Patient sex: F
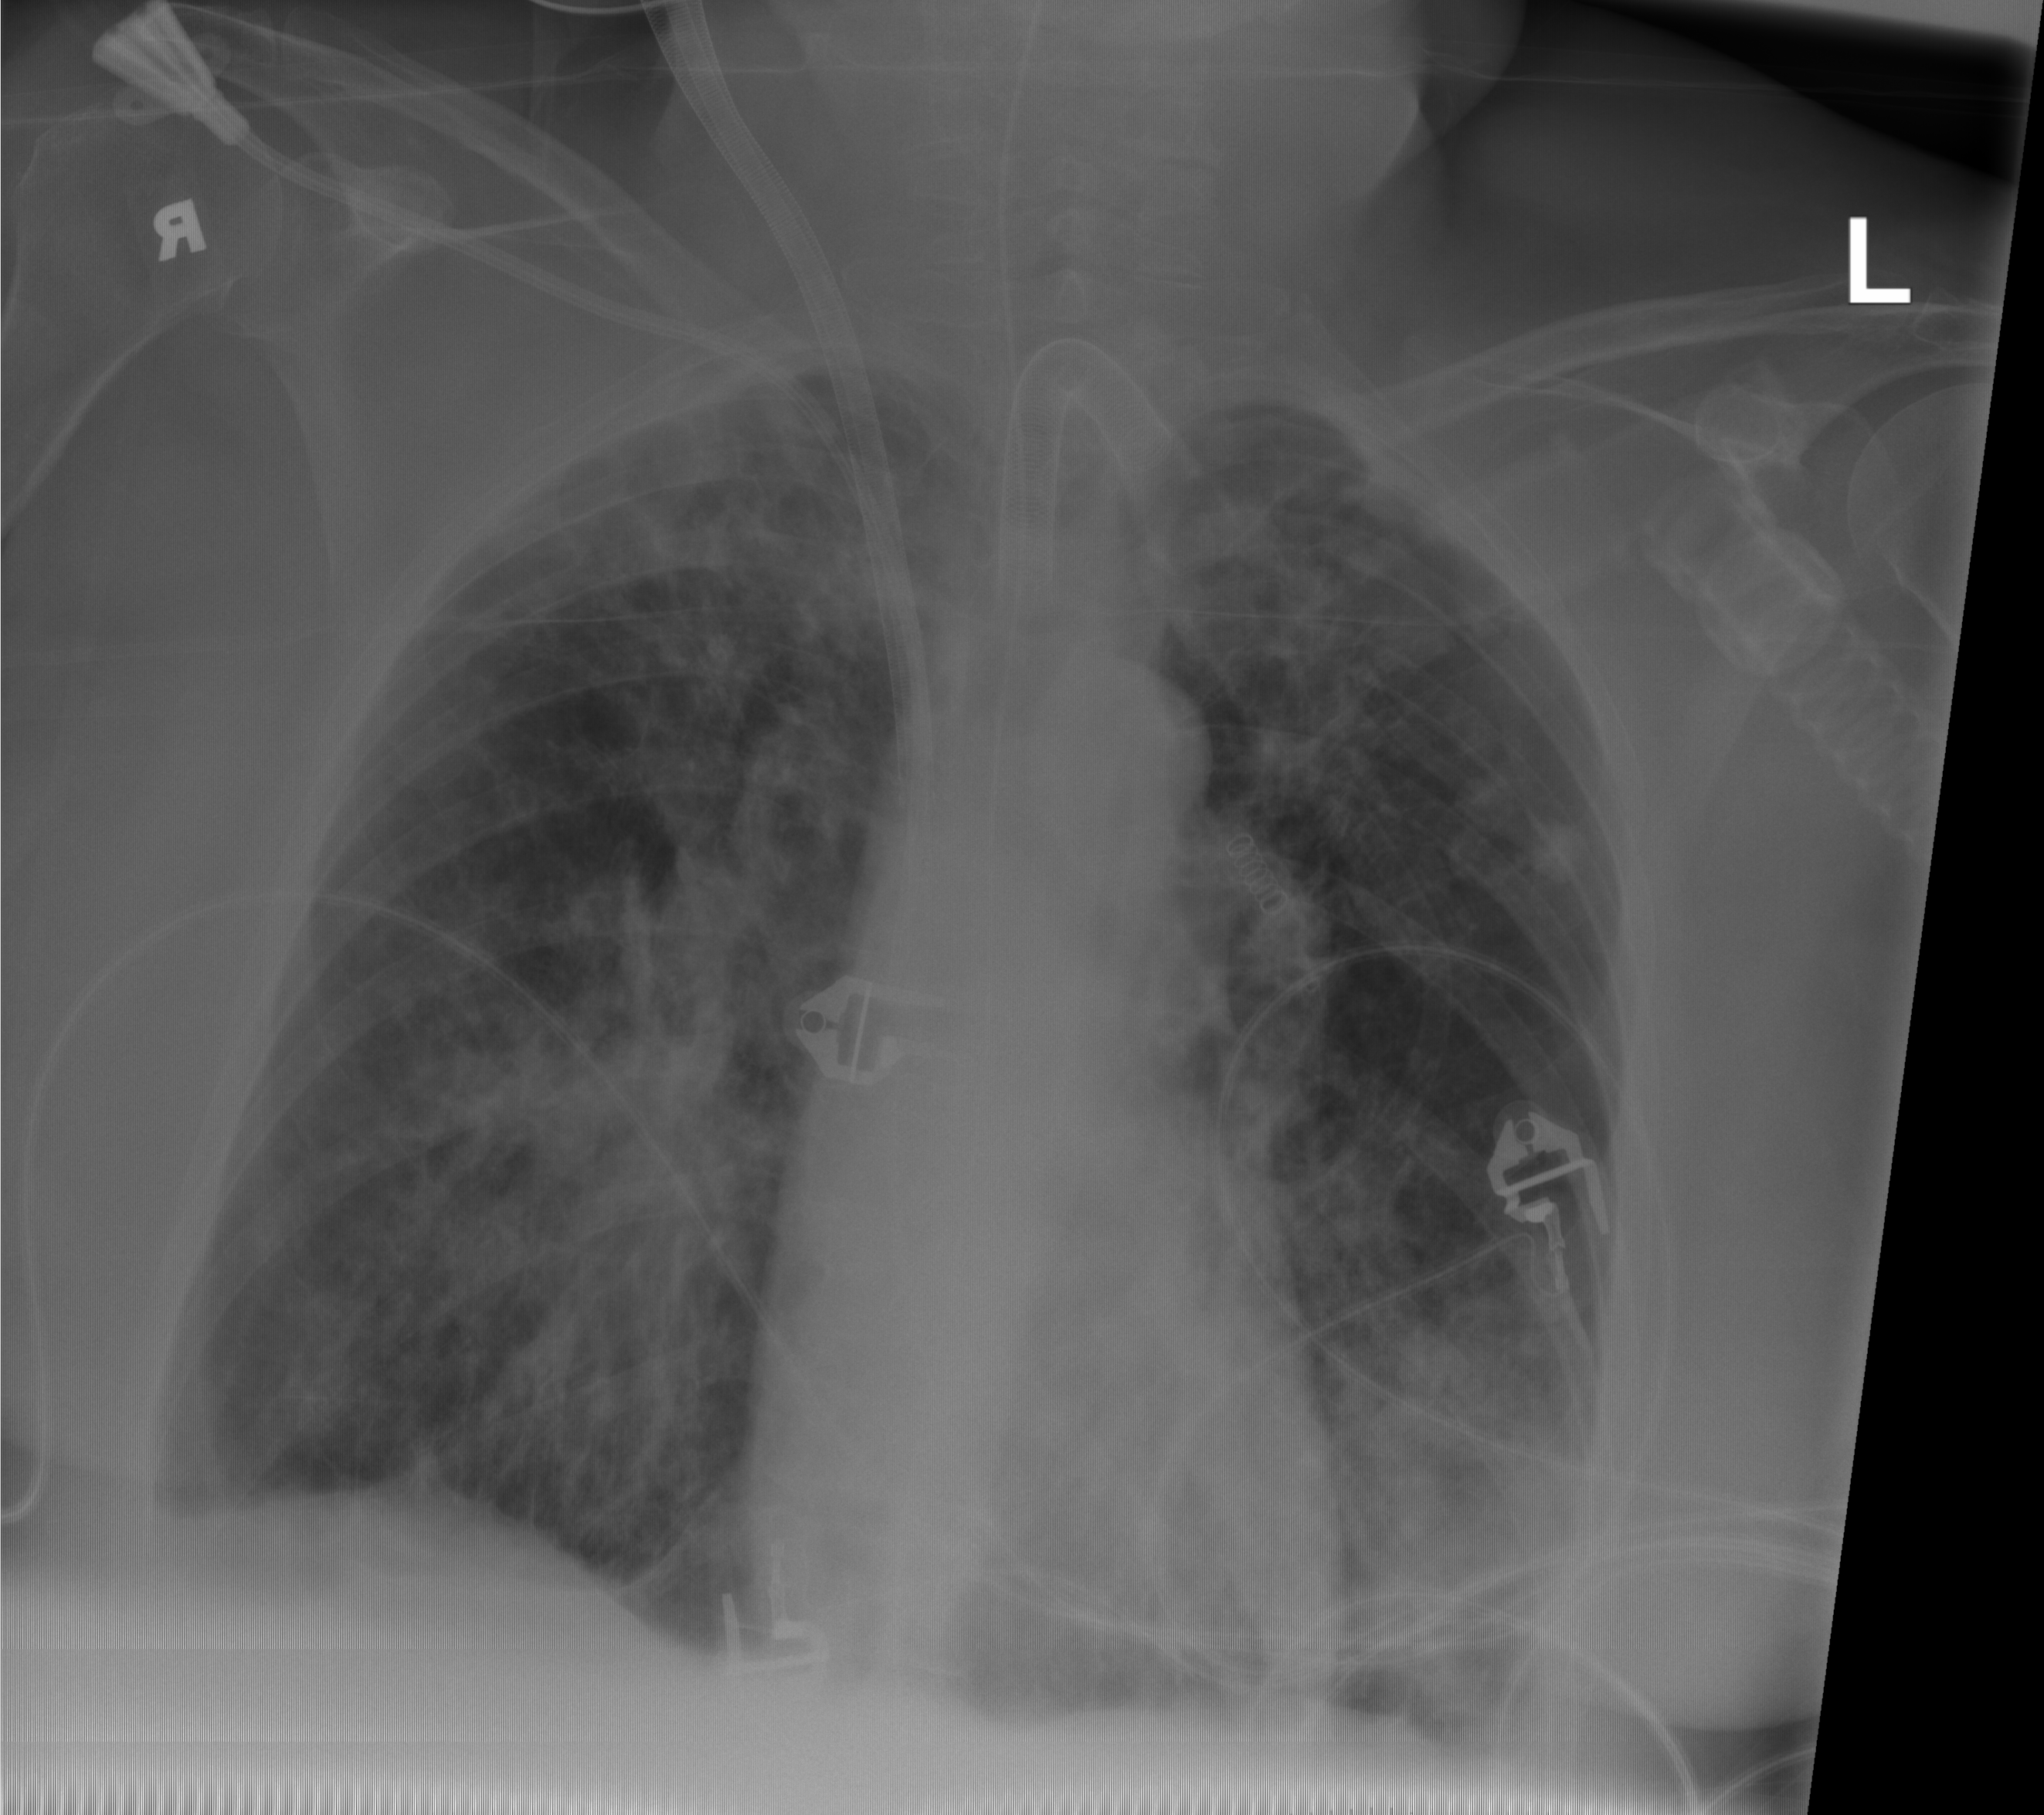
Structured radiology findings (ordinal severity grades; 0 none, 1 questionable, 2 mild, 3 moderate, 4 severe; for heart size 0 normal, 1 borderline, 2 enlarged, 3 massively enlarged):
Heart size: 0
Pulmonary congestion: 1
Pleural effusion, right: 1
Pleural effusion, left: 1
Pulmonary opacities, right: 3
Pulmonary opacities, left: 2
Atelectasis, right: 2
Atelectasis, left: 2